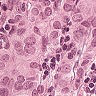
Metastatic tissue present: yes